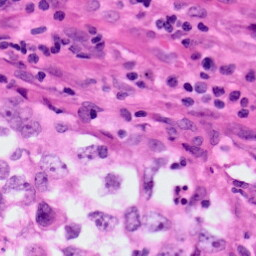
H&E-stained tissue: Lung